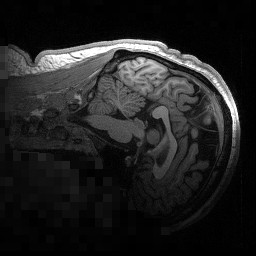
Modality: T1w
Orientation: sagittal
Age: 25
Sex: male
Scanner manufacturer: siemens
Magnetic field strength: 3 T
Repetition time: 2.53 s